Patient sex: M
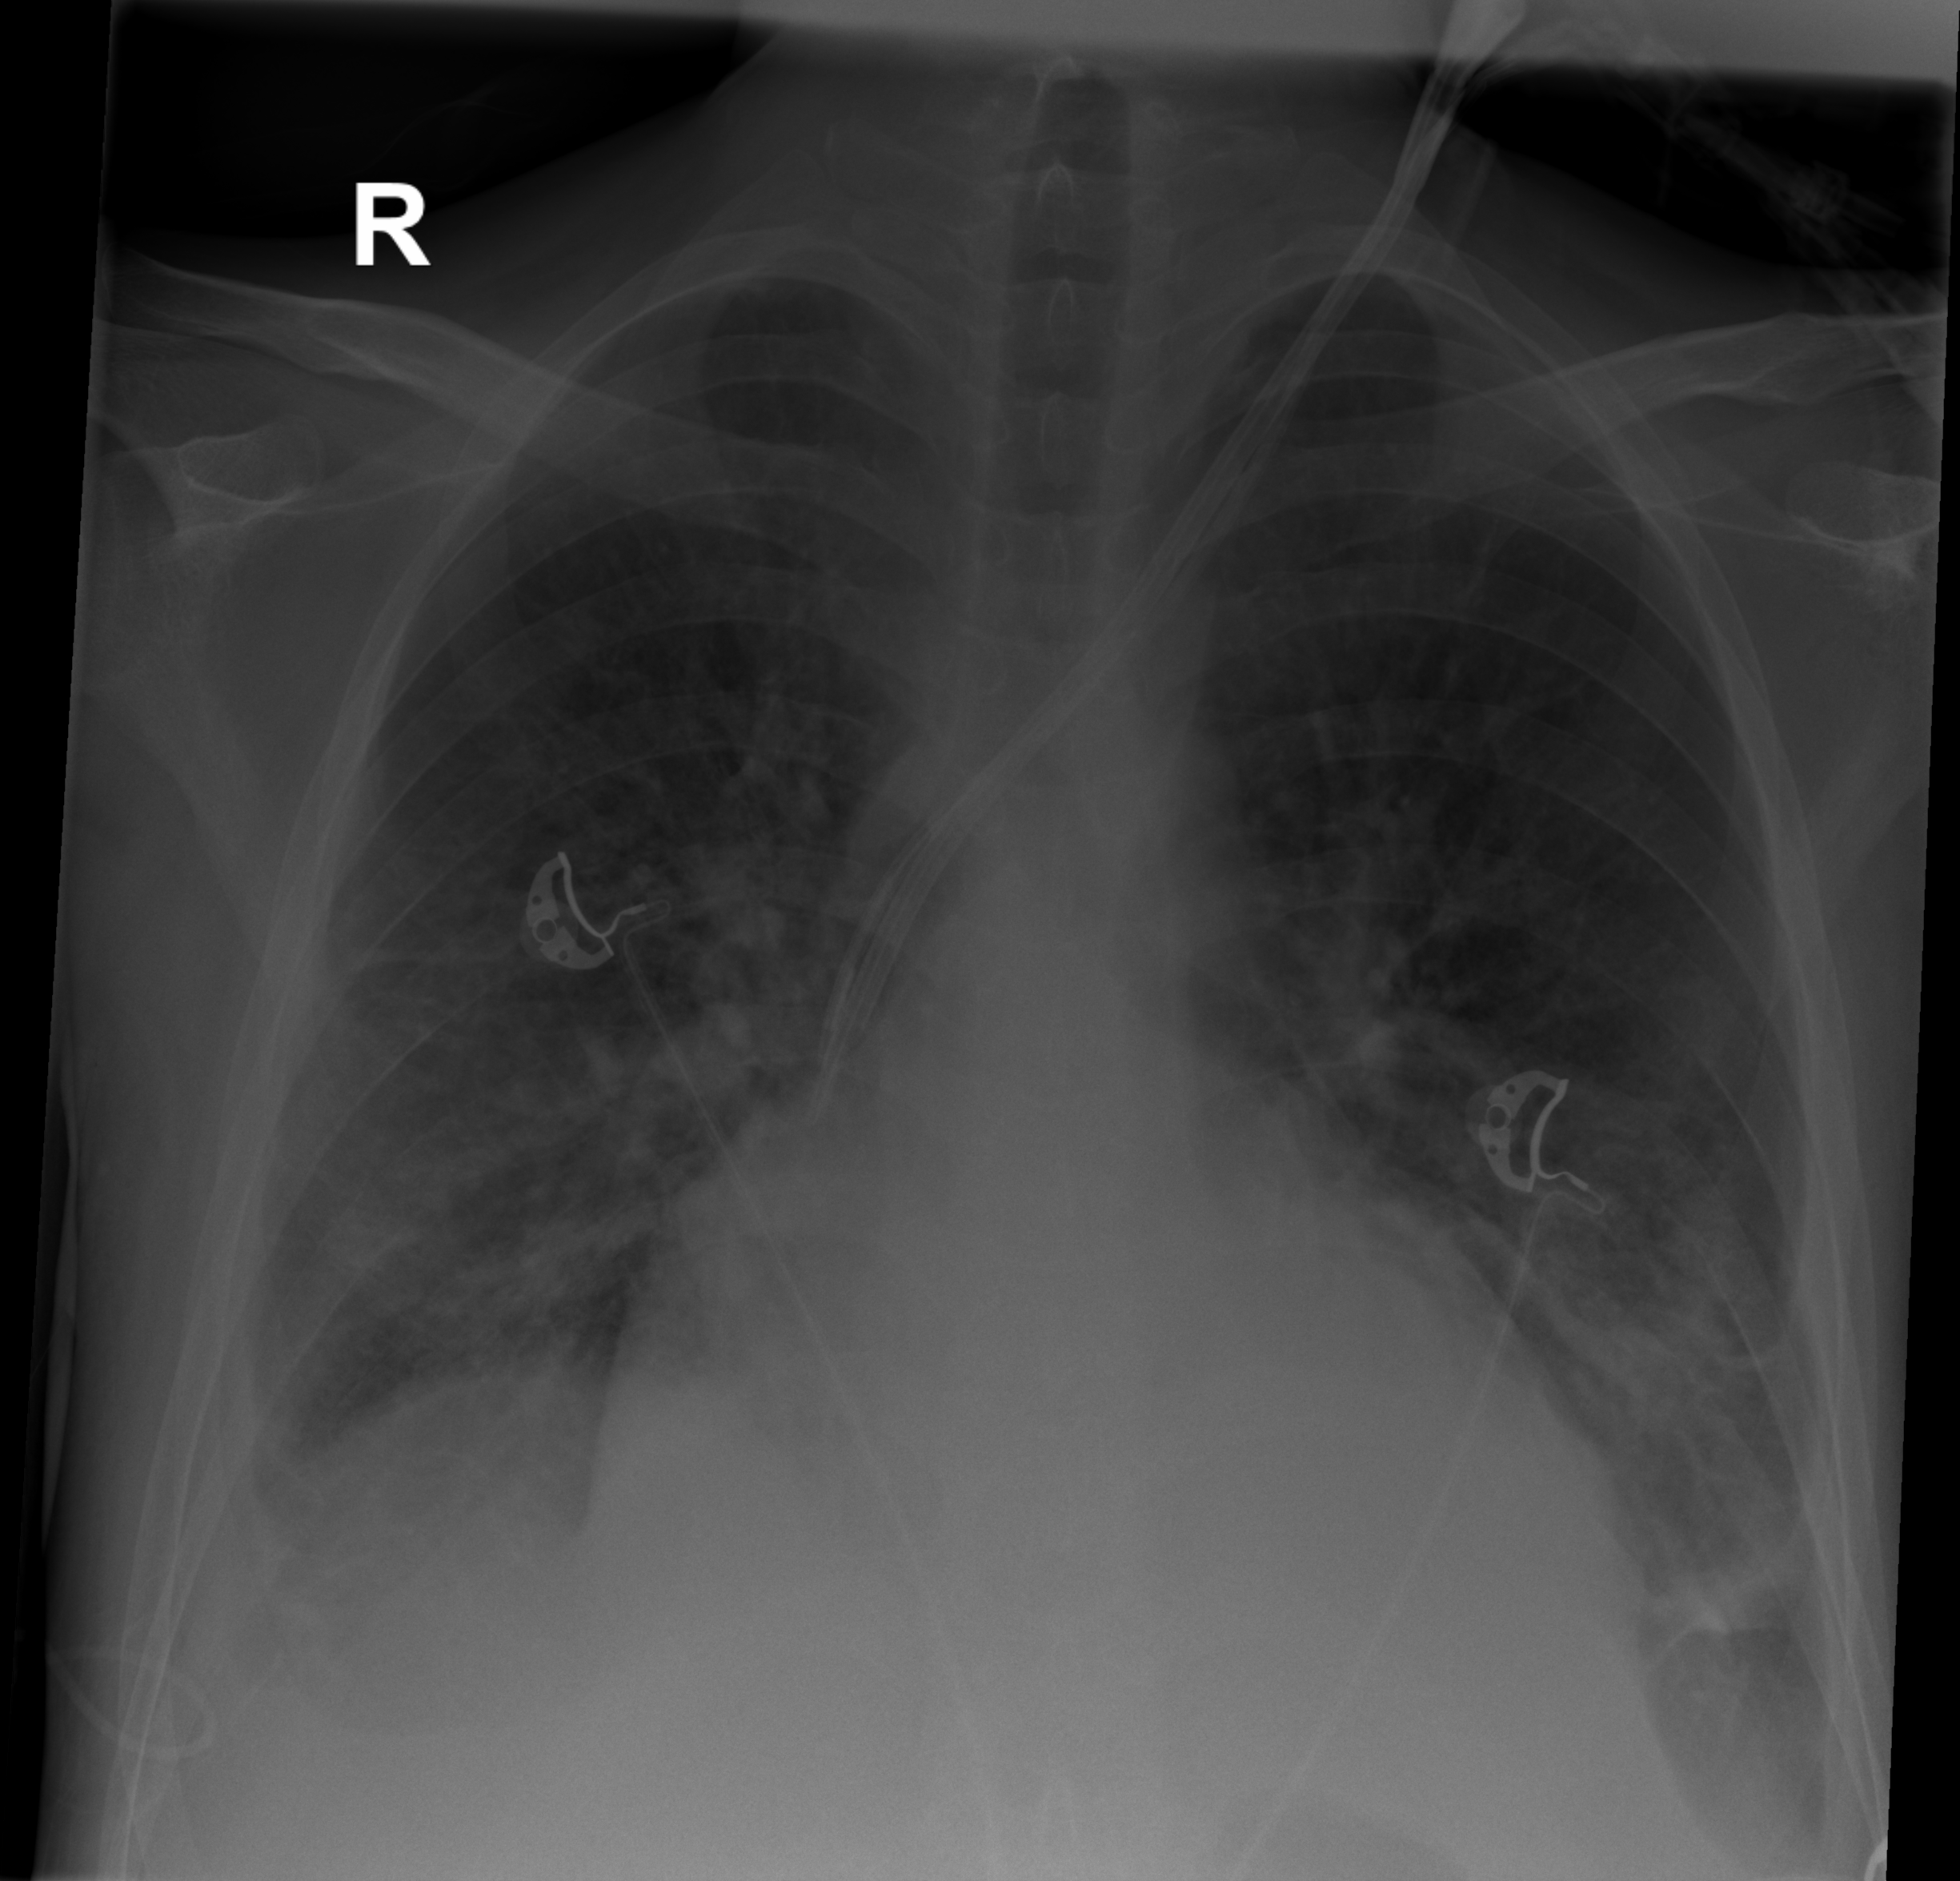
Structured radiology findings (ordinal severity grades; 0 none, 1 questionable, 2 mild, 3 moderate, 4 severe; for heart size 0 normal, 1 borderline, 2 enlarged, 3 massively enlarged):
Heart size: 3
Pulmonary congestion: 2
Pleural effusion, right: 3
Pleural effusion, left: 2
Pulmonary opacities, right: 2
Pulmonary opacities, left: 2
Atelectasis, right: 2
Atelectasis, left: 2